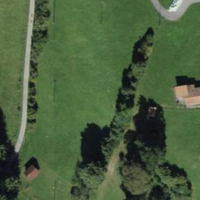
EUNIS habitat code: 24
Species observed at this site:
Filipendula ulmaria